Interaction volume radius: 5 \u00c5
Interaction volume height: 50 \u00c5
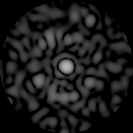
Disorder parameter: 0.8434